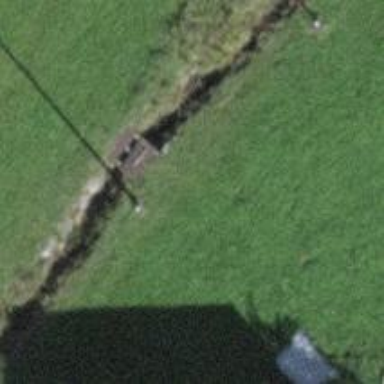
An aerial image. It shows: Power pole.